Field crop: maize
Growth stage: 2
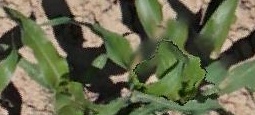
Species: maize